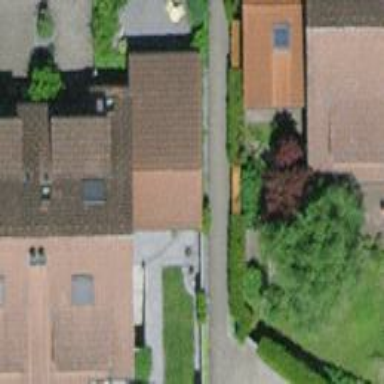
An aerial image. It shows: Simple house.